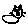
Label: cat